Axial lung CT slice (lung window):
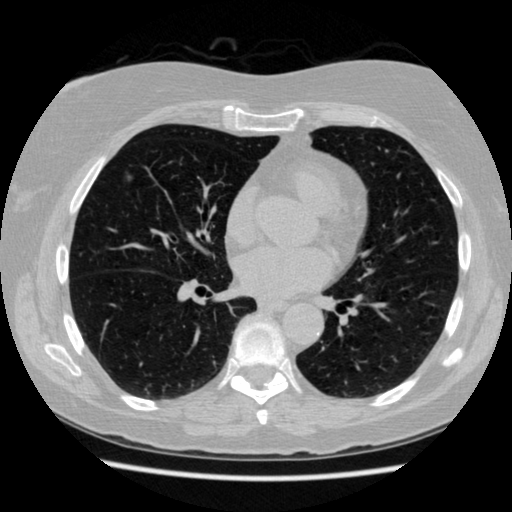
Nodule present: yes
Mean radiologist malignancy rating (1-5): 4.5